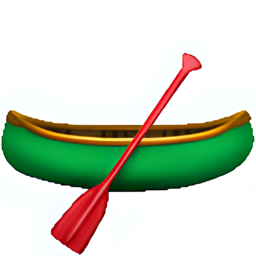
Name: canoe
Emoji: 🛶
Group: Travel & Places
Sub-group: transport-water